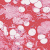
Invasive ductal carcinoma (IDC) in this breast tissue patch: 0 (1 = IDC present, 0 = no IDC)